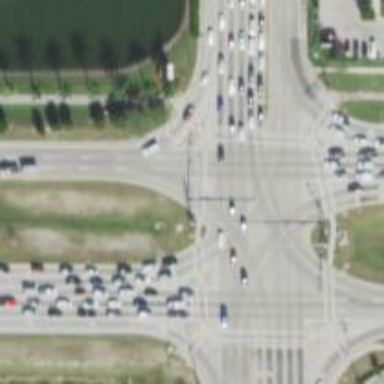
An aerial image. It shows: Path leading to traffic island.